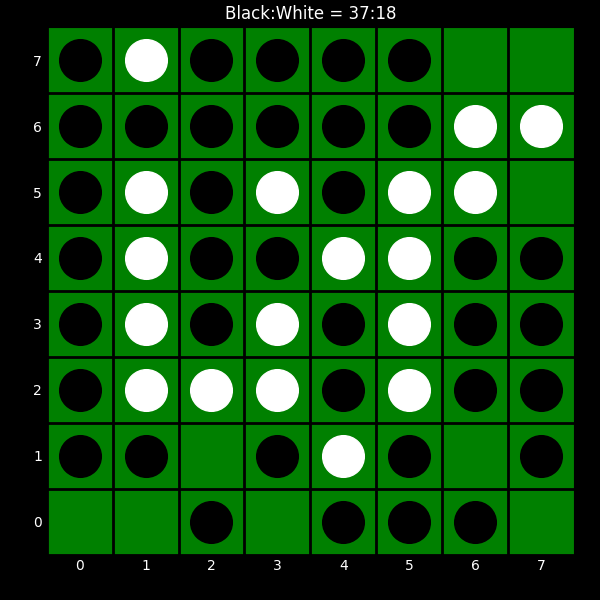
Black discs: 37
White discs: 18